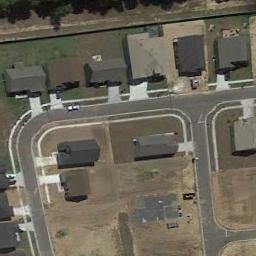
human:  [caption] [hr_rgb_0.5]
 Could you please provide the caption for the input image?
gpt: The medium residential area has some neatly arranged houses on the grass and some roads go through the medium residential area .

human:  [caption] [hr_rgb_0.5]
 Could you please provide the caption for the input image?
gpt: The medium residential is on the bare land next to the road .

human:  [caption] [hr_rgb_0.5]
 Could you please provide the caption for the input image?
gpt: The houses in the medium - sized residential areas are of different colors .

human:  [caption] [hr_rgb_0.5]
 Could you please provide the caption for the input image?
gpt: Many buildings of different shapes are in medium residential area .

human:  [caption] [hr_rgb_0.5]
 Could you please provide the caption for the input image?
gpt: There are some buildings and brown bare land on the medium residential area .